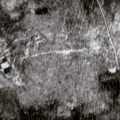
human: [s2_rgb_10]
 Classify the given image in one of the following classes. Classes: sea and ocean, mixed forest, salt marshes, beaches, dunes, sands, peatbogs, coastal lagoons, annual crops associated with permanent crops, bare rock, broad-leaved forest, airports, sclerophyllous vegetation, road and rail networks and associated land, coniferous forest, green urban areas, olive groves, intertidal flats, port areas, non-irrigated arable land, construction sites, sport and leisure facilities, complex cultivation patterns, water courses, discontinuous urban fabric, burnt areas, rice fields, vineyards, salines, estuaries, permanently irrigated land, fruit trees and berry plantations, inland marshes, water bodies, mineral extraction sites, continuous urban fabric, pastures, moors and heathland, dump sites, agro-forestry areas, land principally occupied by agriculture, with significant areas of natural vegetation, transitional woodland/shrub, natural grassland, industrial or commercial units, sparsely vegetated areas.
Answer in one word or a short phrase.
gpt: coniferous forest, mixed forest, transitional woodland/shrub